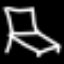
Label: chair